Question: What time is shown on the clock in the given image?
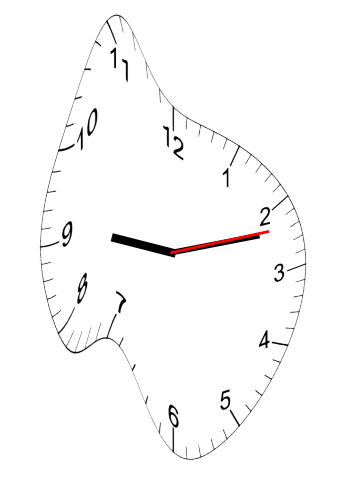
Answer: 09:12:12